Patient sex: M
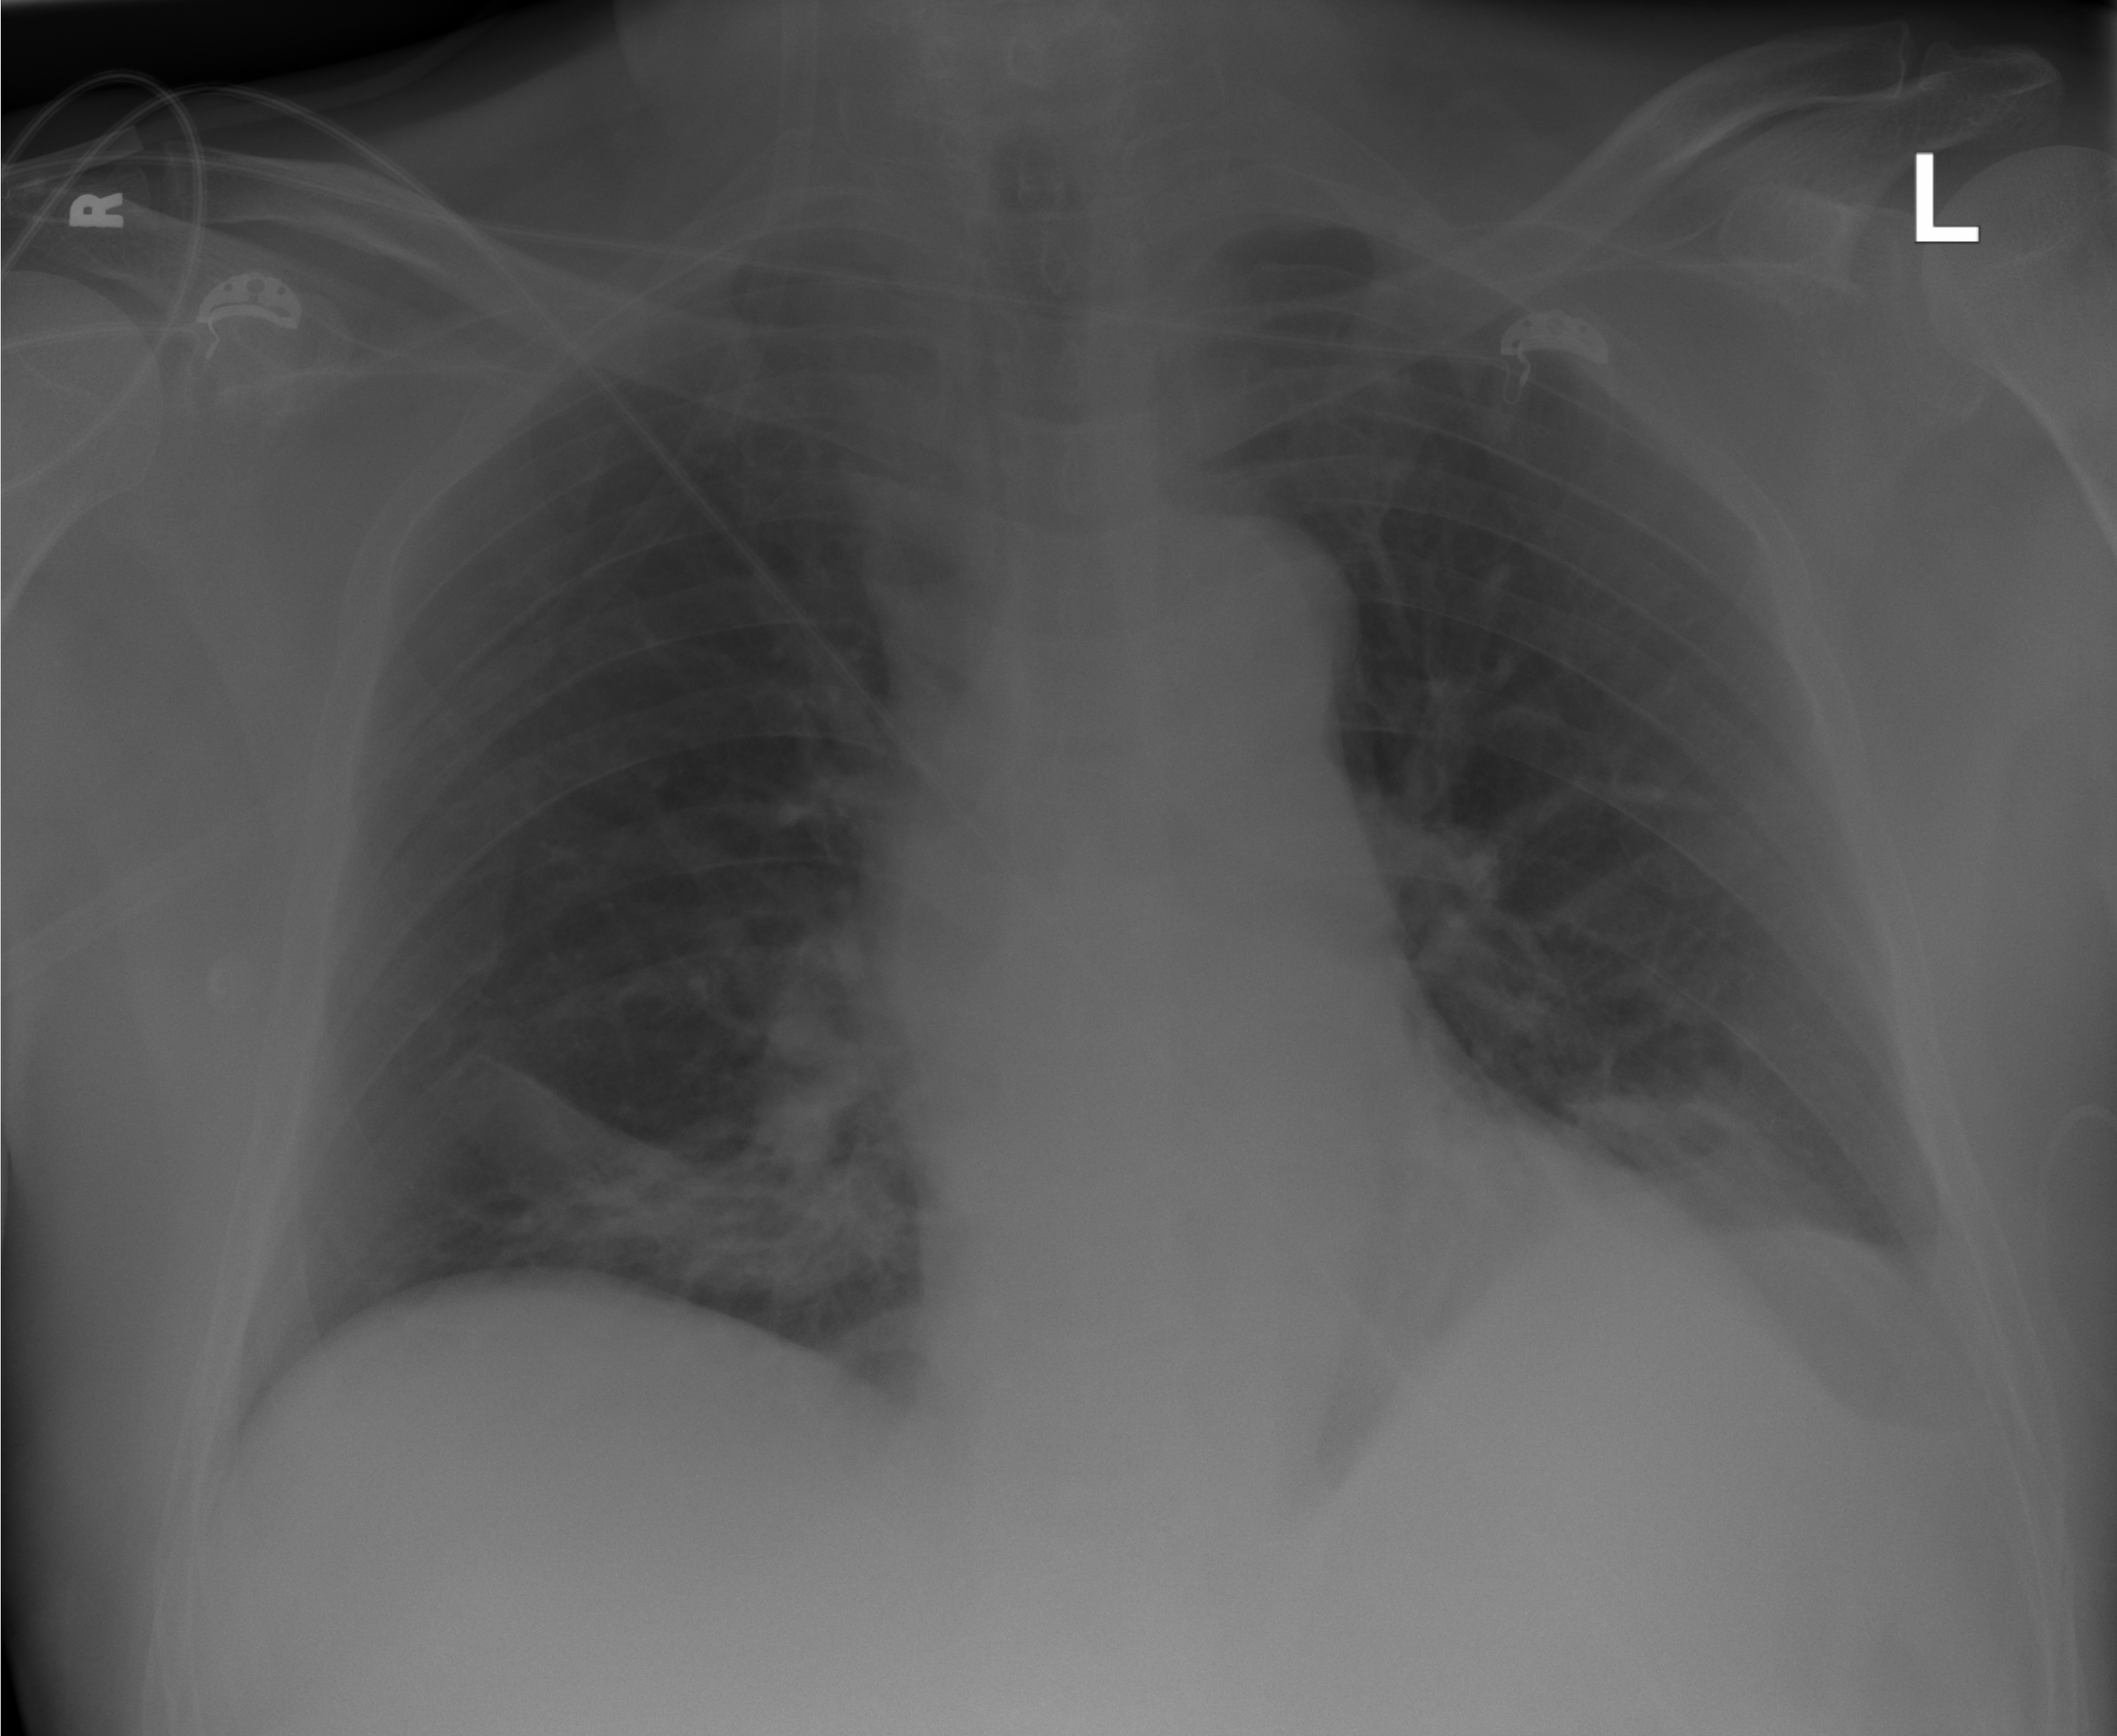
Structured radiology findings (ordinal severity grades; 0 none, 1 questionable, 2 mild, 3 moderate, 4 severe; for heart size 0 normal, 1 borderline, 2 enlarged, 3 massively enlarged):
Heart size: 0
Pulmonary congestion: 2
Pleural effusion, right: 0
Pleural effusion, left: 0
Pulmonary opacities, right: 2
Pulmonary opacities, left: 0
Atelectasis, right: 0
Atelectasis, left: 3